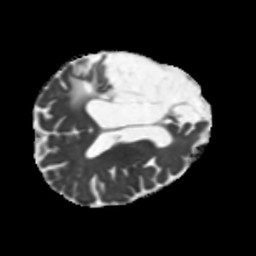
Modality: MD
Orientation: axial
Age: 64
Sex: male
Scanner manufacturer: siemens
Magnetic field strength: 3 T
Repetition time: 5.25 s
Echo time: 0.08 s